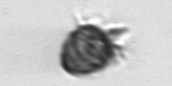
Label: Ciliophora